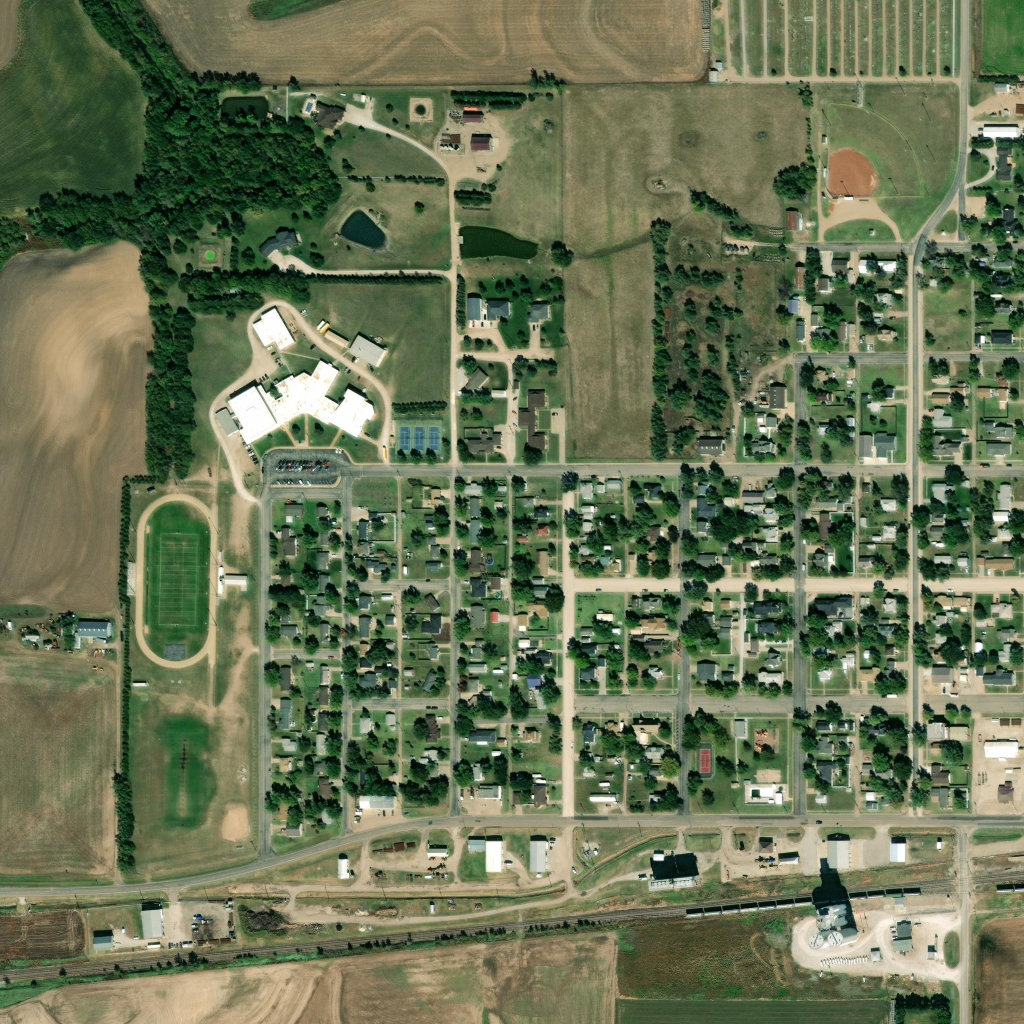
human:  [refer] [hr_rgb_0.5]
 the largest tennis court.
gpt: <box>[[38, 41, 43, 44, 0]]</box>